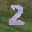
Label: 2